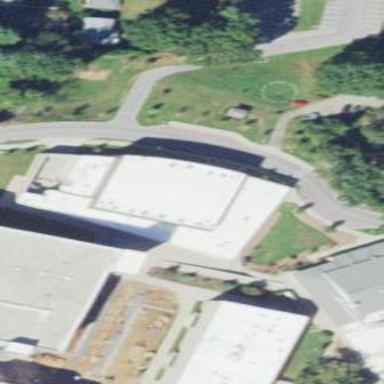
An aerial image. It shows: College building.